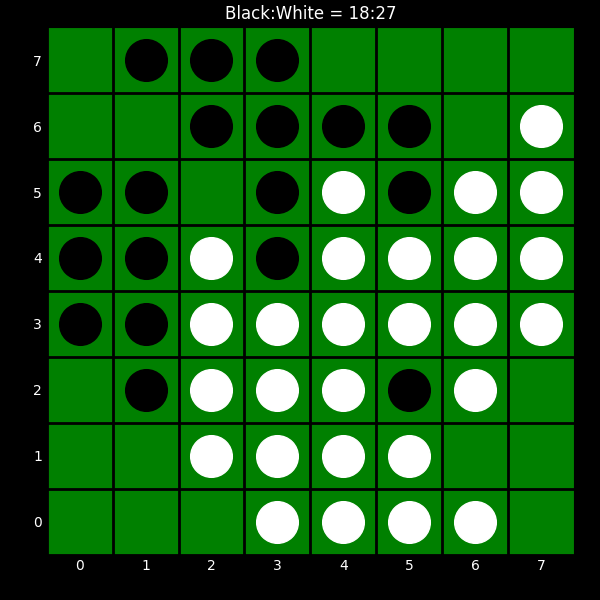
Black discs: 18
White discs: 27